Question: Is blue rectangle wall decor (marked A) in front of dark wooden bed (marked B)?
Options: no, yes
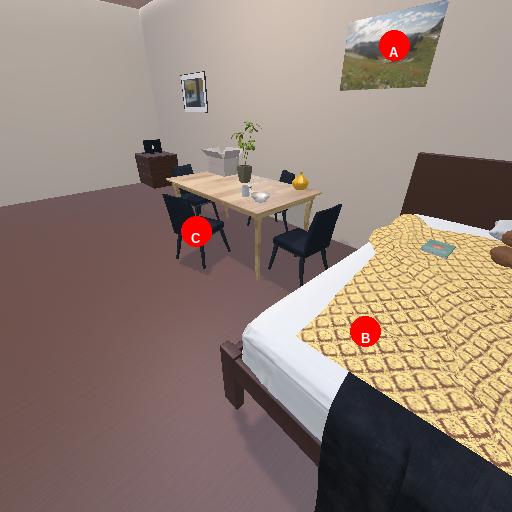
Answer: no